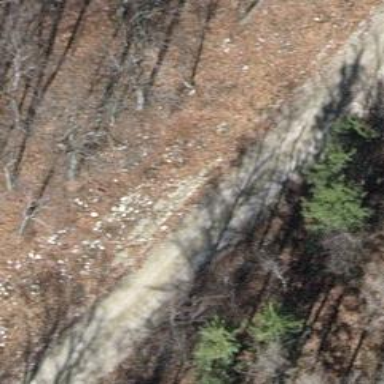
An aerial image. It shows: Track with fine gravel surface of grade2.